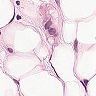
Metastatic tissue present: yes